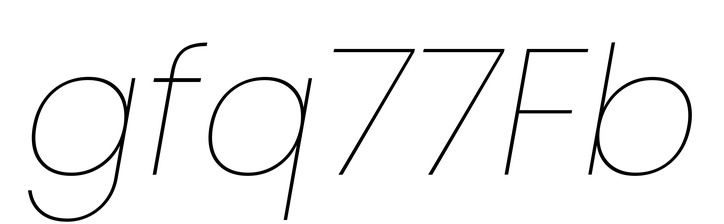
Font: Poppins-ThinItalic